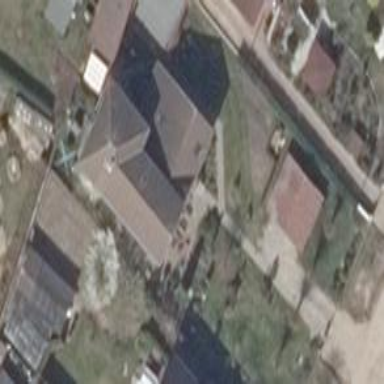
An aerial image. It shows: Simple house.